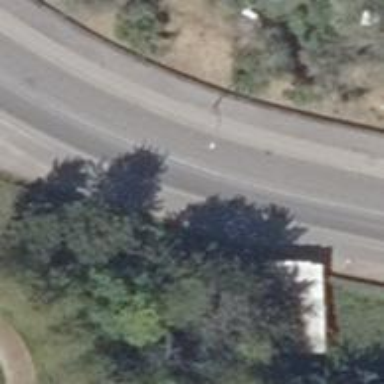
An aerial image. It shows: Primary road with asphalt surface.